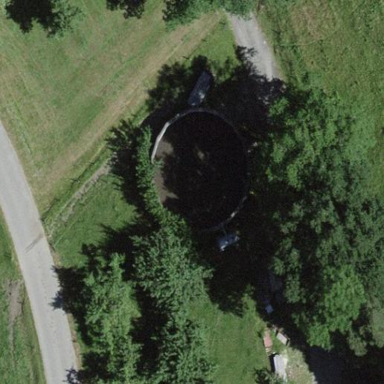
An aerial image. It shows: Storage tank created as man-made structure.